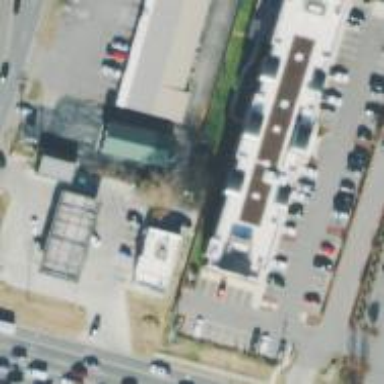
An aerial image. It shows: Convenience shop.